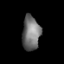
Tissue: lung
Cell type: Epithelial cells
Senescence score: 0.6634
Nuclear area (px): 606
Mean DAPI intensity: 113.975